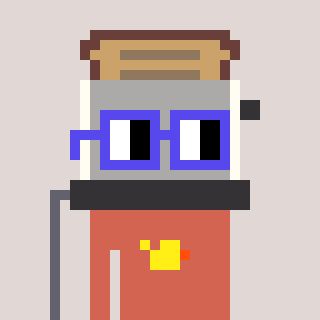
a pixel art character with square blue glasses, a toaster-shaped head and a peachy-colored body on a warm background